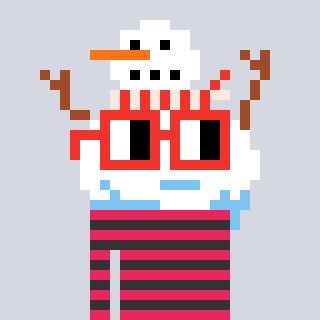
a pixel art character with square red glasses, a snowman-shaped head and a grayscale-colored body on a cool background